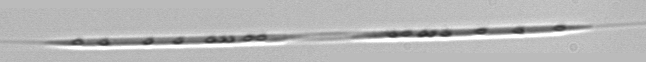
Label: Rhizosolenia